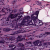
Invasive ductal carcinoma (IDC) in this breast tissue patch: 1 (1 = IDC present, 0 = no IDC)